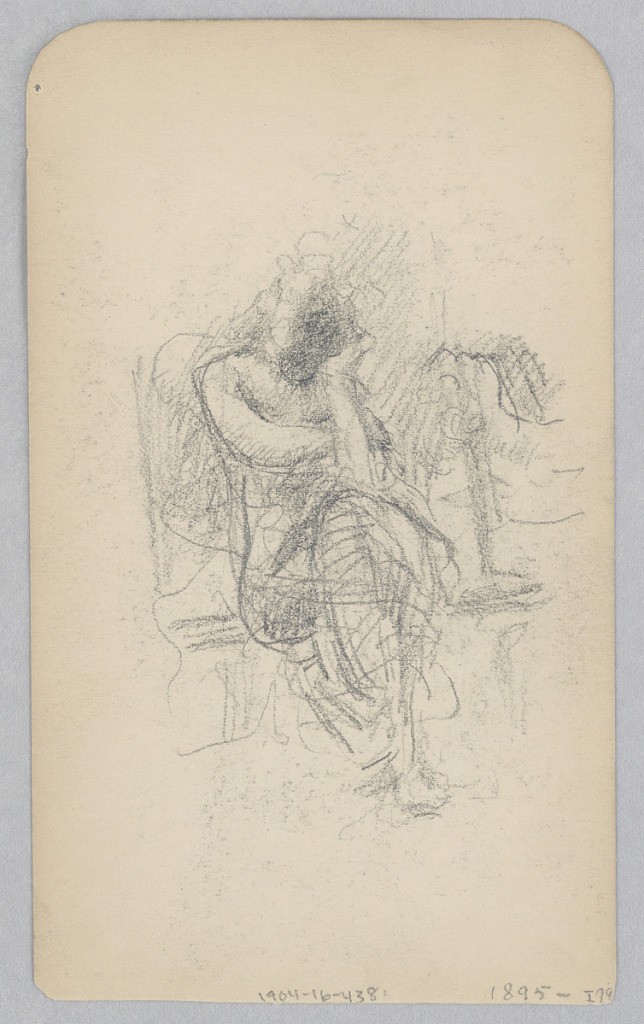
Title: Woman
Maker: Robert Frederick Blum, American, 1857–1903
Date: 1892
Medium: Graphite on wove paper
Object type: Drawing
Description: Recto: Sketch of a female figure; Verso: Sketch of a round object.